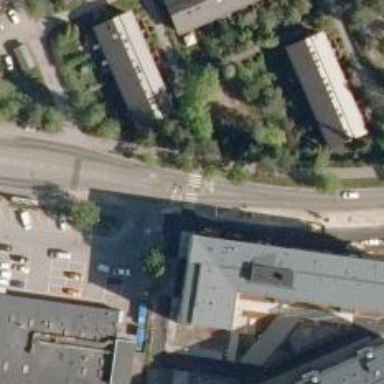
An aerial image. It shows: Uncontrolled road crossing with pedestrian island.